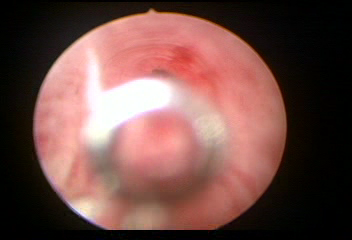
Modality: WLC
Class: Normal mucosa
Bladder cancer association: No